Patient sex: F
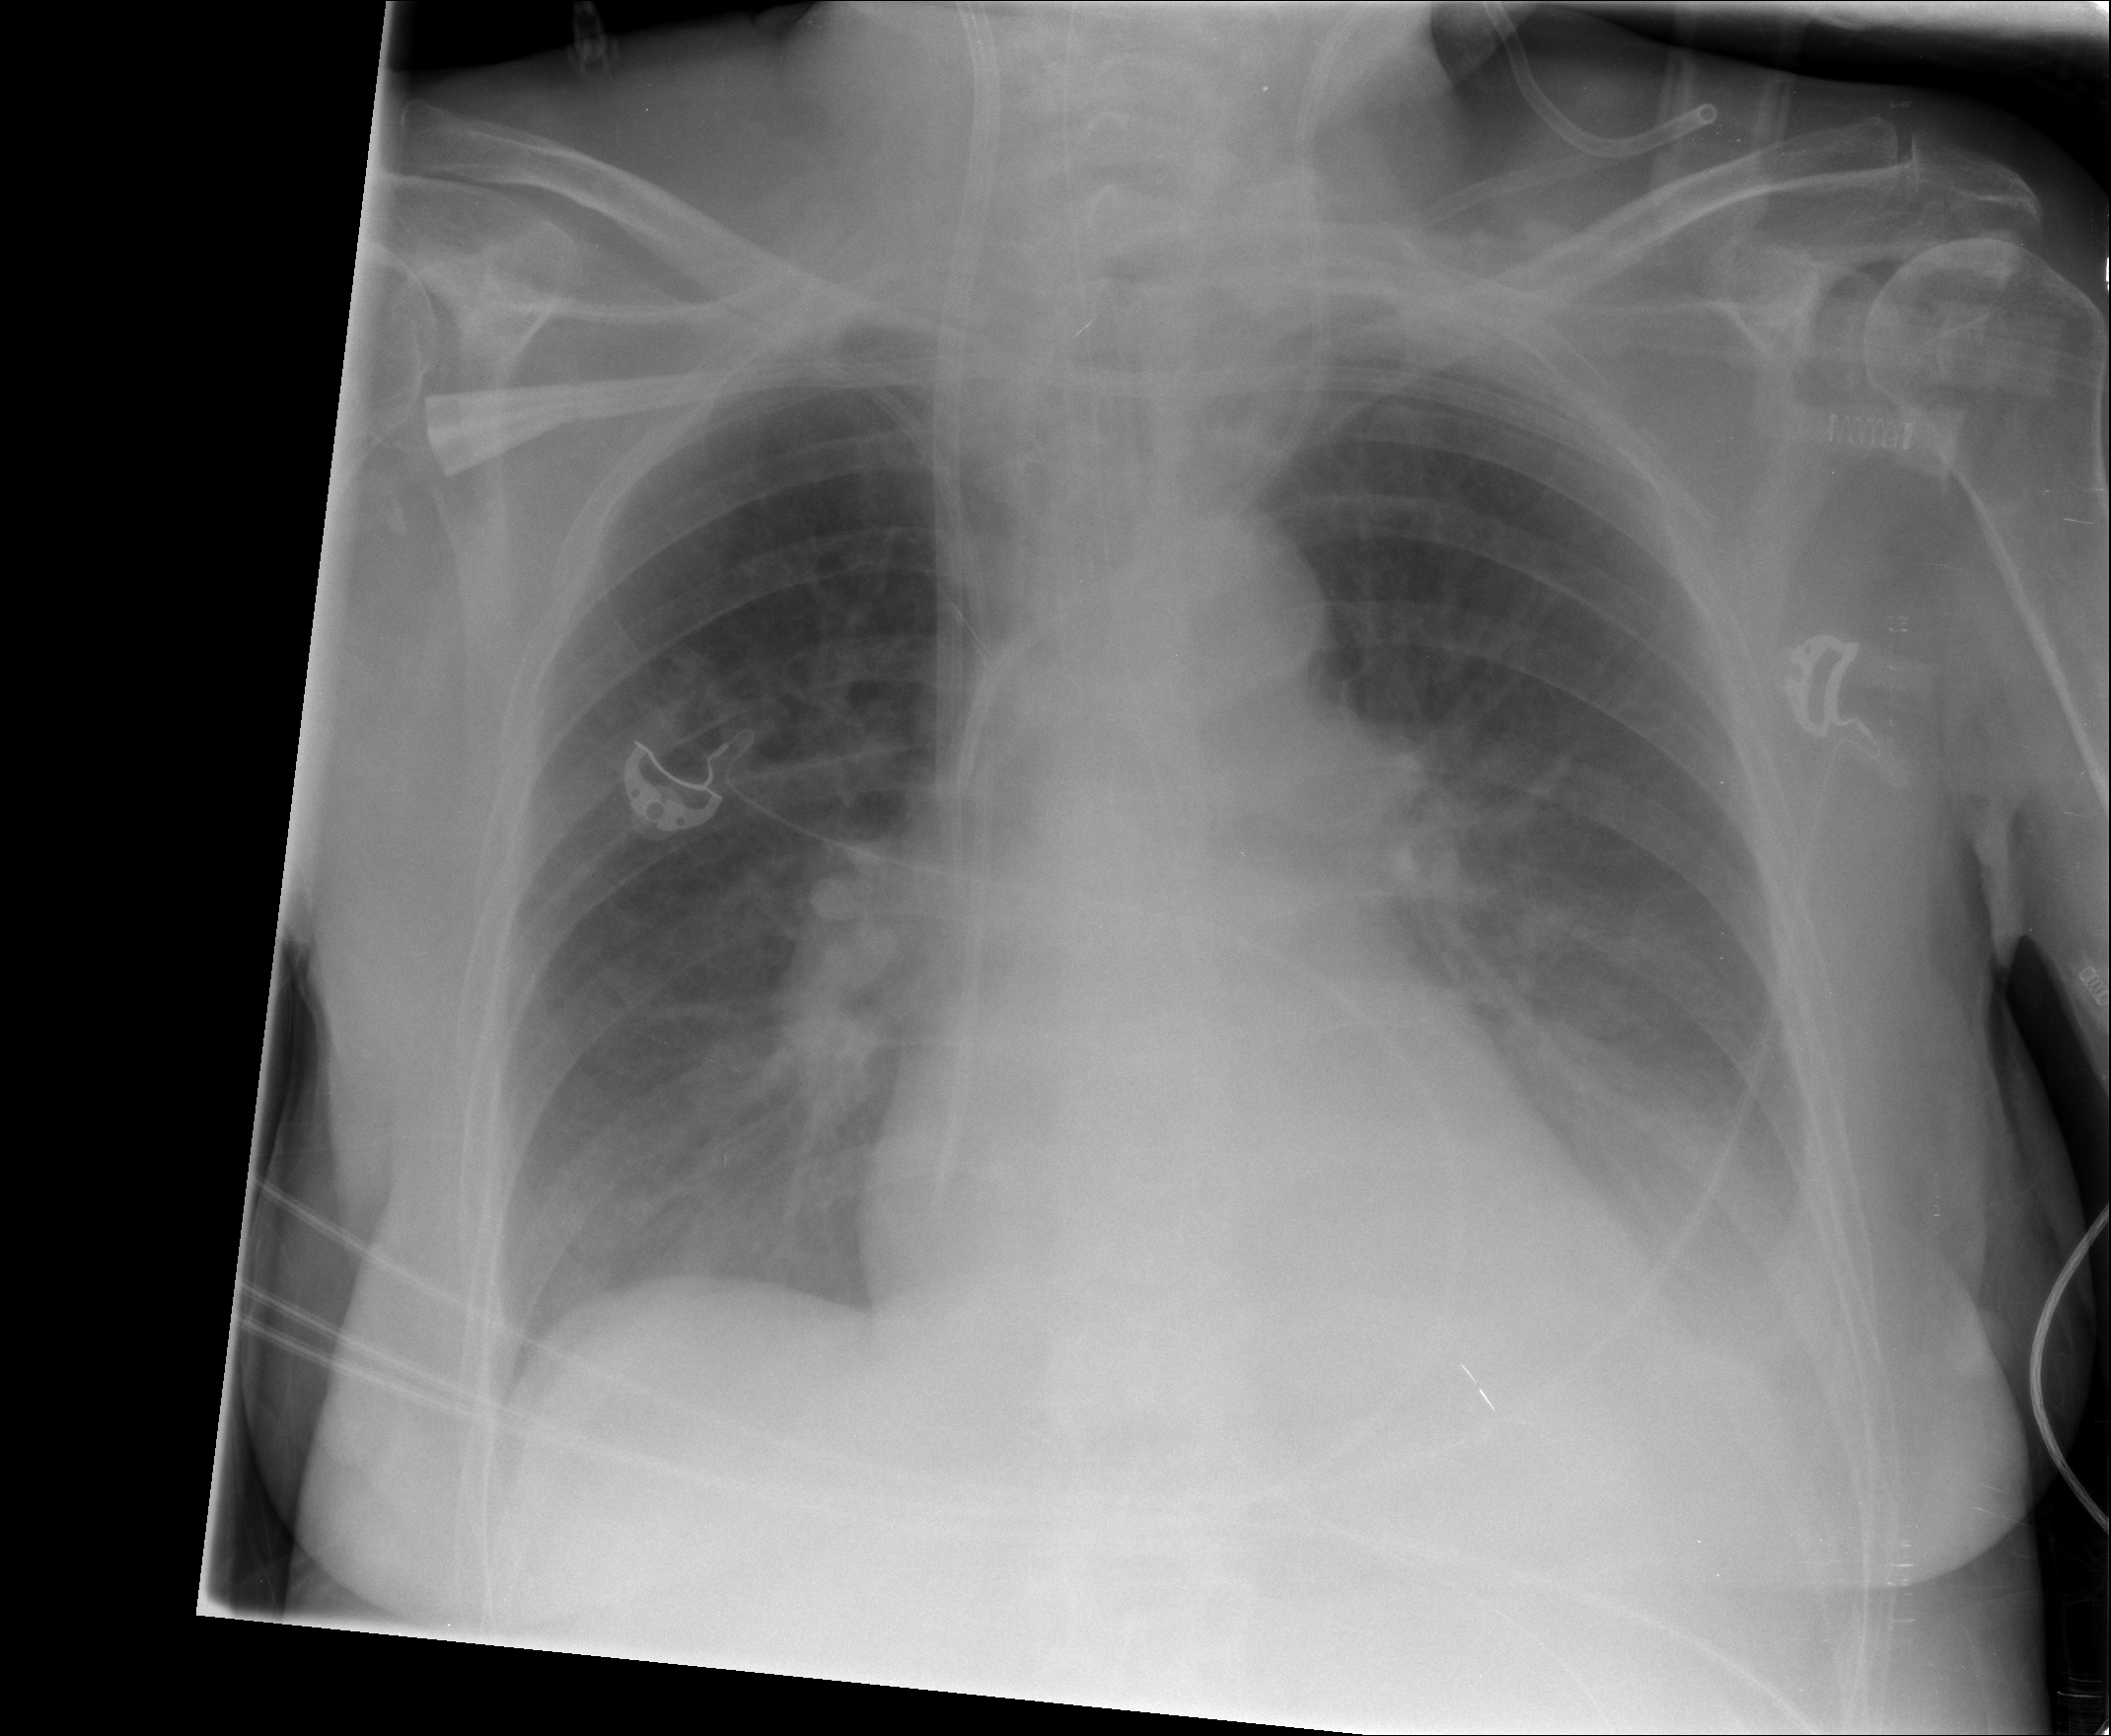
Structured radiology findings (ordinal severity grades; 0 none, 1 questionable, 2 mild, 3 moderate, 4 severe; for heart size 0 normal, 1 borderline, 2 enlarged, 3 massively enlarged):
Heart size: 2
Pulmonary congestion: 2
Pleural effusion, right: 2
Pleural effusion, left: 2
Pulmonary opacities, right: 0
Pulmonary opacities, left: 0
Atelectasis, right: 2
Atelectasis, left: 2